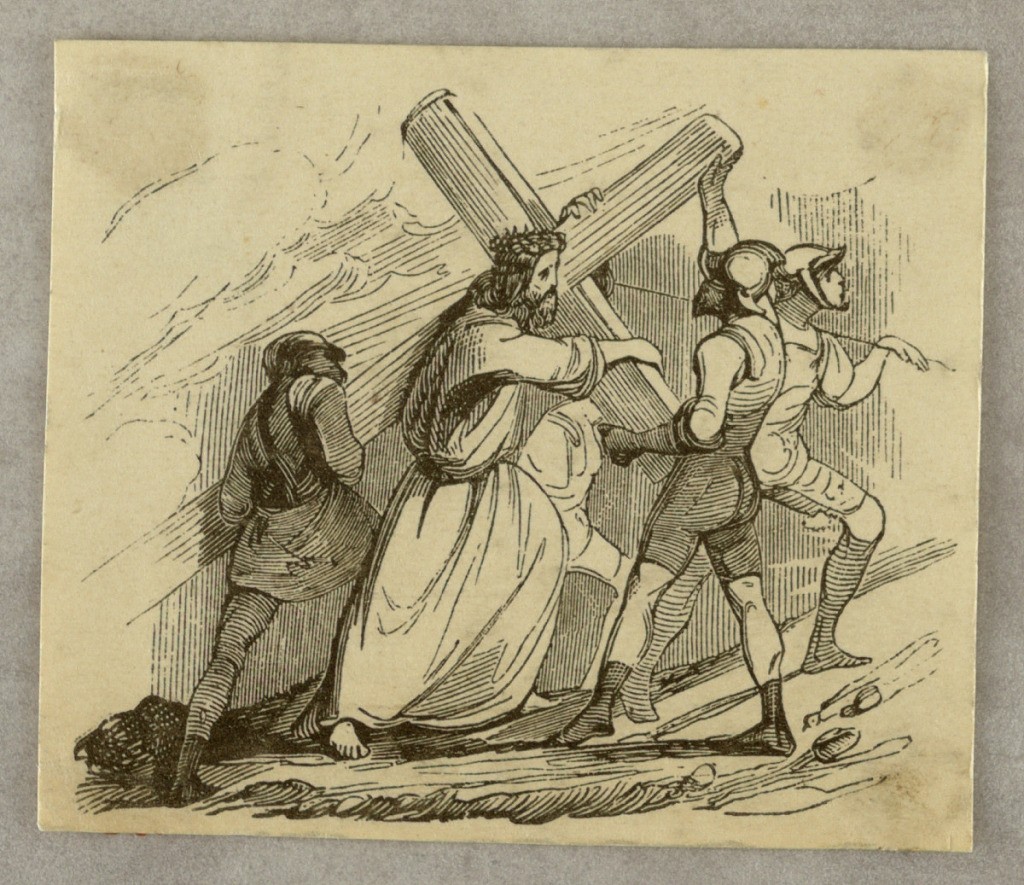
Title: Two Soldiers Lay the Cross on Christ's Shoulders
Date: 1840s
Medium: Wood engraving on paper
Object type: Print
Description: One more soldier is shown. On ascending road.